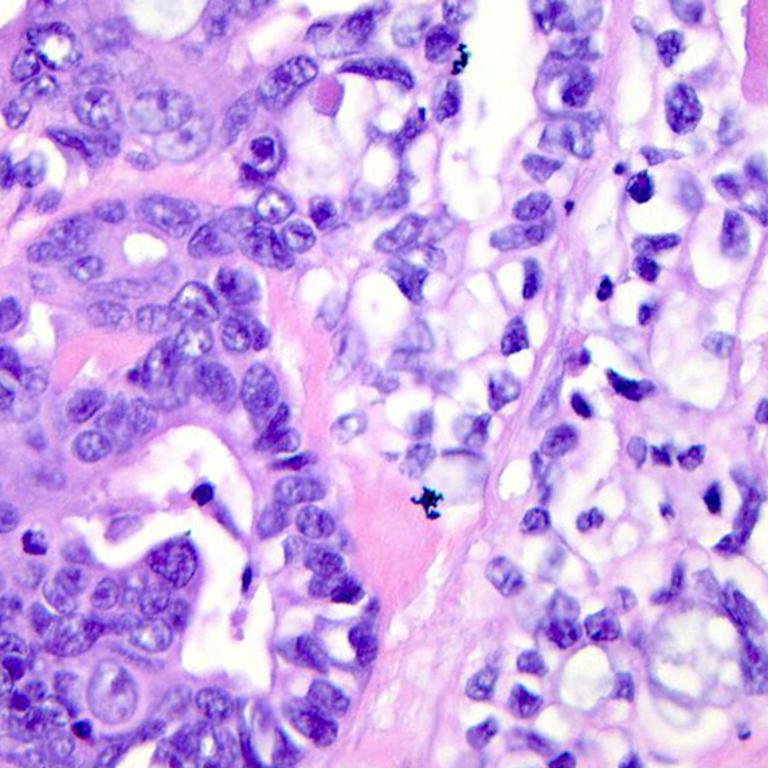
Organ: colon
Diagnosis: adenocarcinomas